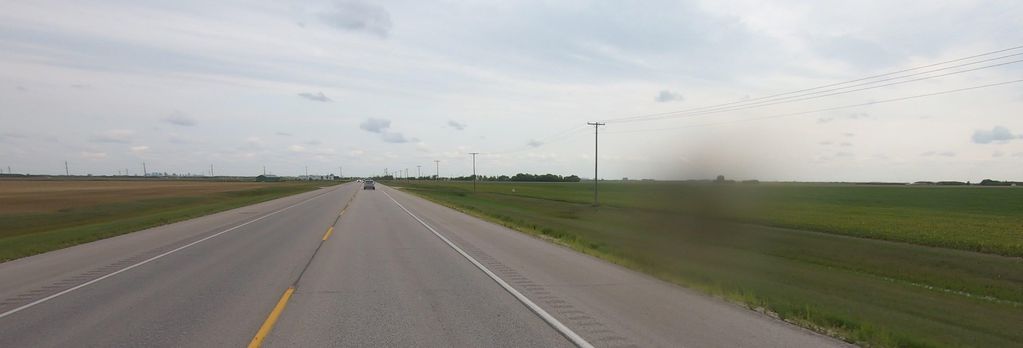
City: winnipeg